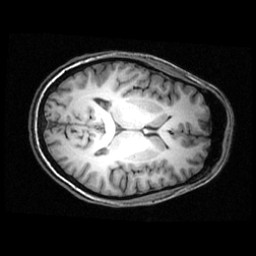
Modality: T1w
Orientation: axial
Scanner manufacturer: ge
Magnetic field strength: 3 T
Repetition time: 0.01222 s
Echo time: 0.005176 s